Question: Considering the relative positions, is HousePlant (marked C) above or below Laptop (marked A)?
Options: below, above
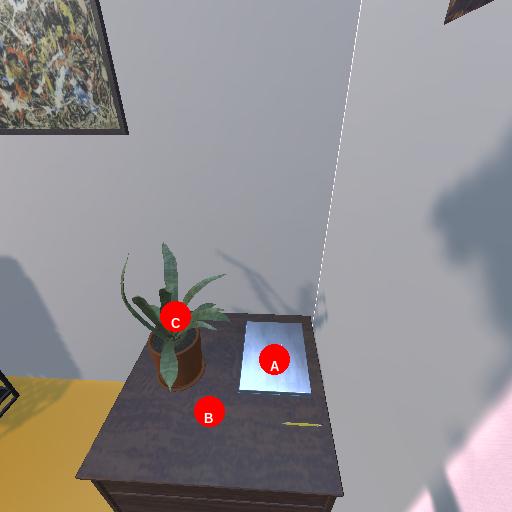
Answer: below